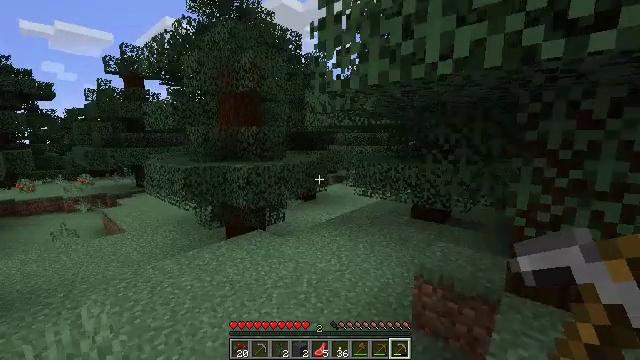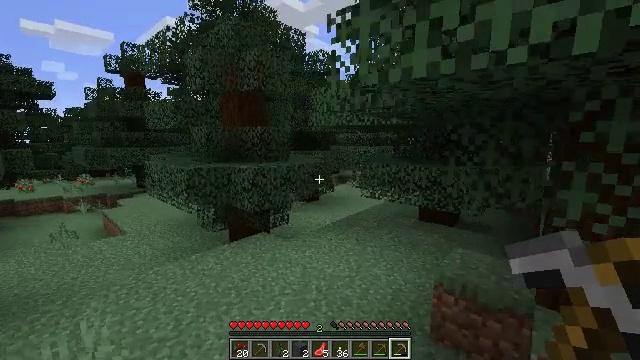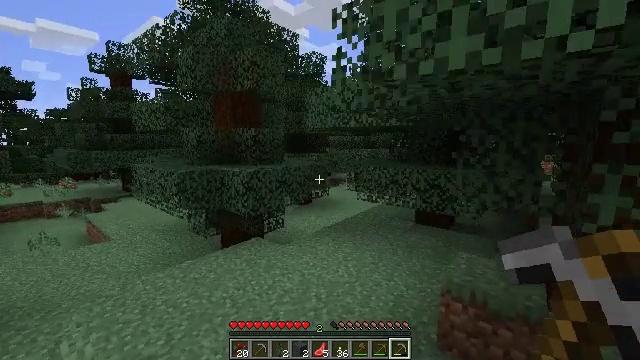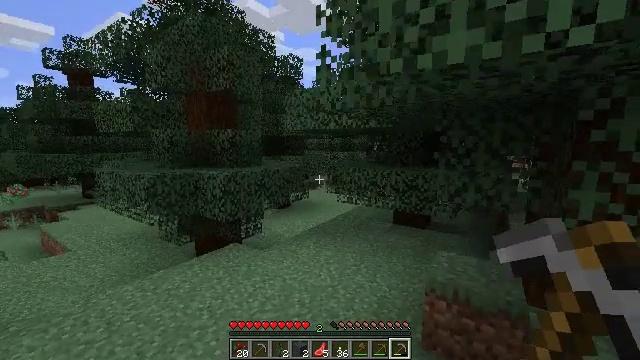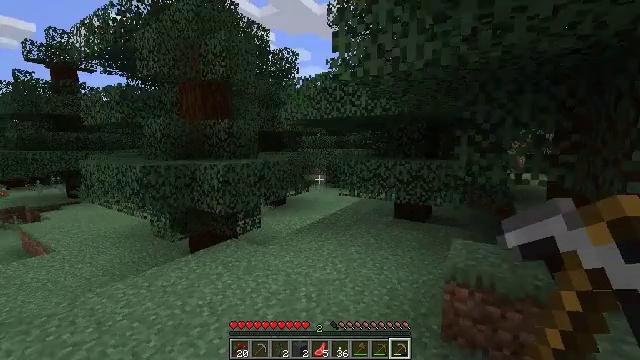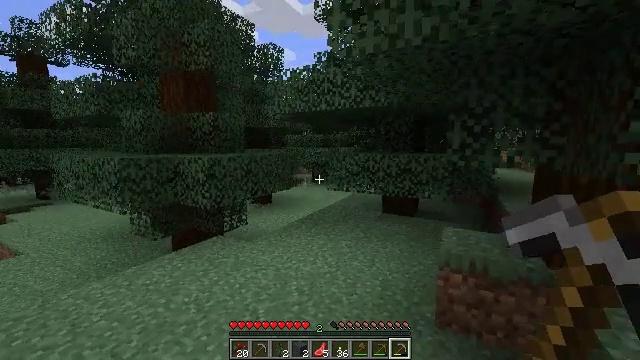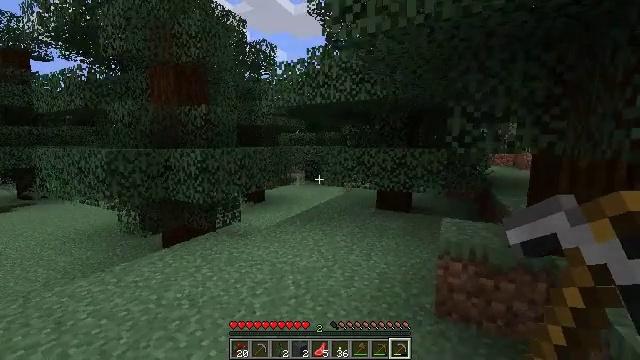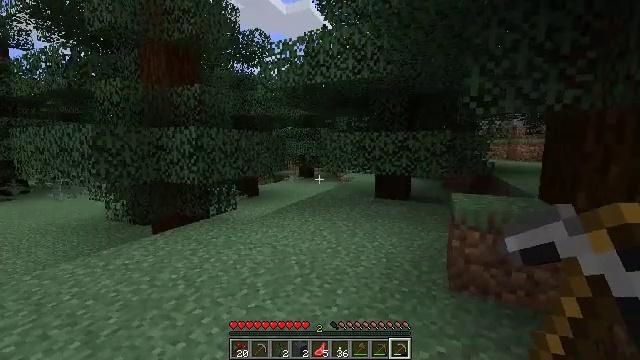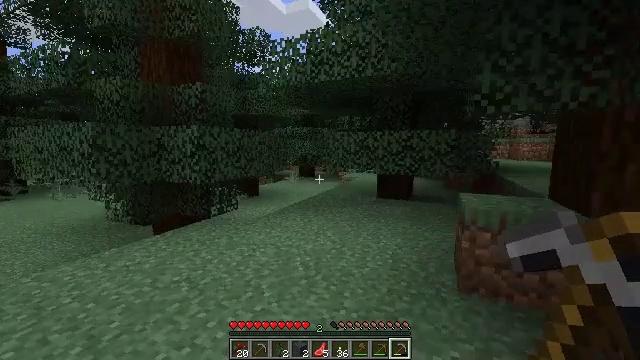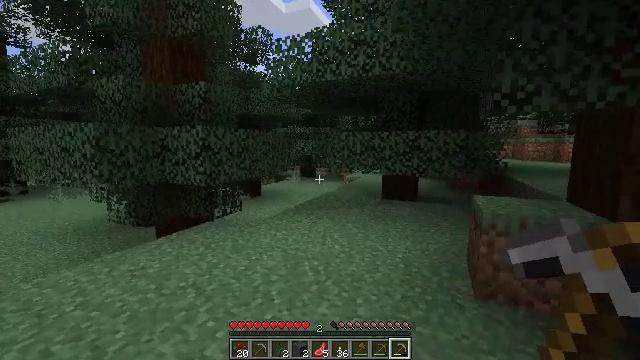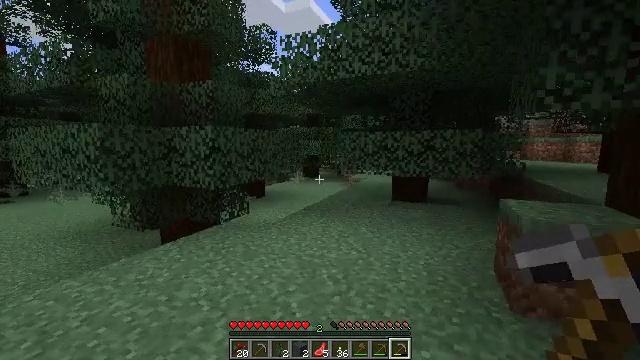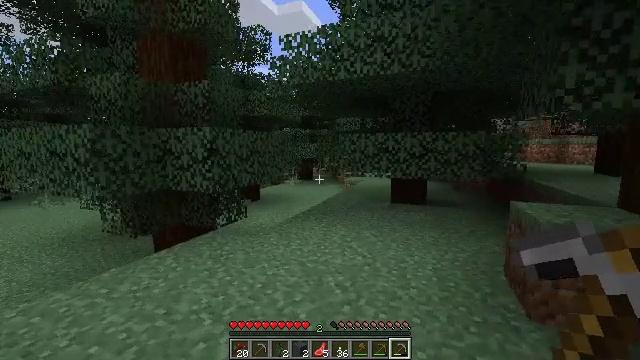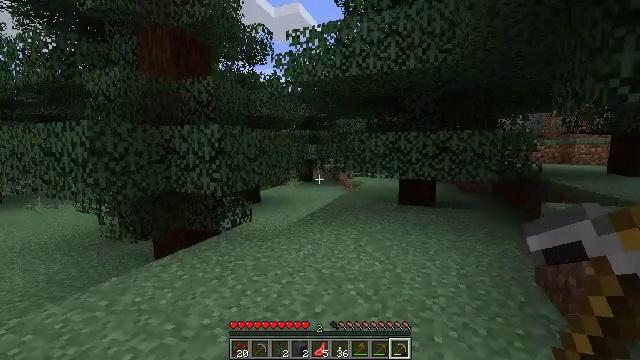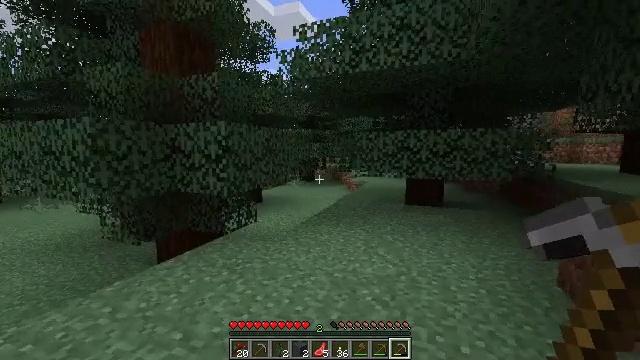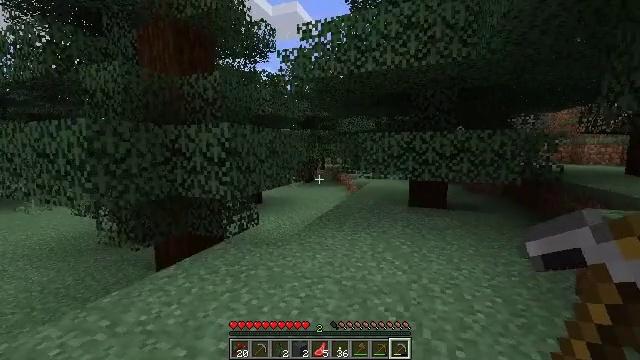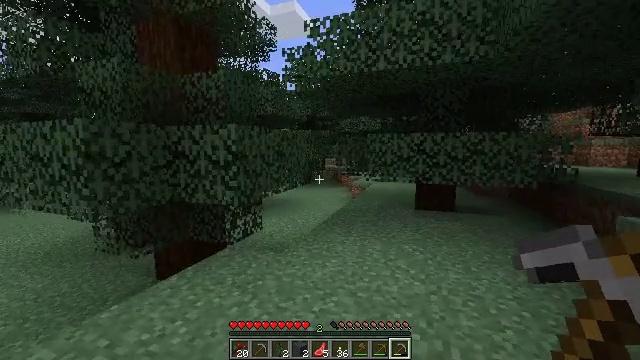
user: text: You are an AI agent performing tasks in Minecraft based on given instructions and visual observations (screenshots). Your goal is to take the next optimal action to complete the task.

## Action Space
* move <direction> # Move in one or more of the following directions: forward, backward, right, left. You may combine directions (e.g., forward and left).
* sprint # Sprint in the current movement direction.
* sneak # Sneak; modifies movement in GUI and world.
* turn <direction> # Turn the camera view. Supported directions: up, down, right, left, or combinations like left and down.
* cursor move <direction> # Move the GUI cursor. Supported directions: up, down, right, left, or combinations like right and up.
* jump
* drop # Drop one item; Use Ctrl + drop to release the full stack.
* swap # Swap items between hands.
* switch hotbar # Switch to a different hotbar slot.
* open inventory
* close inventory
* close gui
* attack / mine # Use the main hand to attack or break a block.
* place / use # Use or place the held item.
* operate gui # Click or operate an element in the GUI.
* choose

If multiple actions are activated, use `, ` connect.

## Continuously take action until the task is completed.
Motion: motion action
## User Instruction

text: Mine the sweet berry bush.
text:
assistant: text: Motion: move forward and move left
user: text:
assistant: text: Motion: move forward and move left, turn right
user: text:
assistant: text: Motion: move forward and move left, turn right
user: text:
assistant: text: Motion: move forward and move left, turn right
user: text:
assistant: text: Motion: move forward and move left, turn right
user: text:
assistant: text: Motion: move forward and move left, turn right
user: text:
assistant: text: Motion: move forward and move left, turn right
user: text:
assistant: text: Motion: move forward and move left
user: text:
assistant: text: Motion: move forward and move left
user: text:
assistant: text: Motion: move forward and move left
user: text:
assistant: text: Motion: move forward and move left, turn right
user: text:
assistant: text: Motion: move forward and move left
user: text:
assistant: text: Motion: move forward and move left
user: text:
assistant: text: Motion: move forward and move left
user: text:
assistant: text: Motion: move forward and move left
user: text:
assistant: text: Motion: move forward and move left
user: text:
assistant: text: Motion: move forward and move left
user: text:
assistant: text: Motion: move forward and move left
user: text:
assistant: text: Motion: move forward and move left
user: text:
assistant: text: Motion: move forward and move left
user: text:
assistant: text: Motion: move forward and move left, turn left
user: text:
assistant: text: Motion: move forward and move left, turn left
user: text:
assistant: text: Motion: move forward and move left, turn left
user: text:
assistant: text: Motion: move forward and move left, turn left
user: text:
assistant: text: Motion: move forward and move left, turn left
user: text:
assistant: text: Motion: move forward and move left, turn left
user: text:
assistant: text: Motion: move forward and move left, turn left
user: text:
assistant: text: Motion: move forward and move left, turn left
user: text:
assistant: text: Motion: move forward and move left
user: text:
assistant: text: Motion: move forward and move left, turn left